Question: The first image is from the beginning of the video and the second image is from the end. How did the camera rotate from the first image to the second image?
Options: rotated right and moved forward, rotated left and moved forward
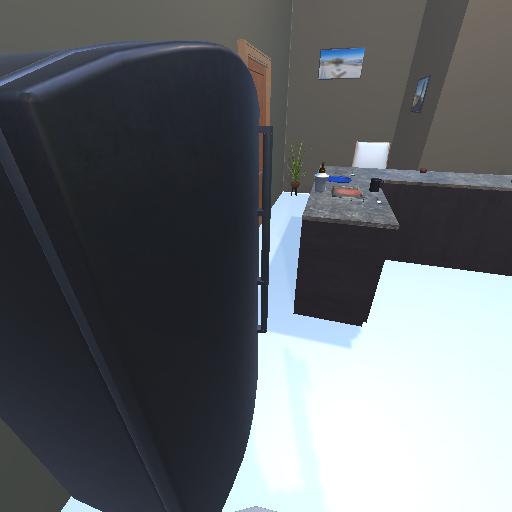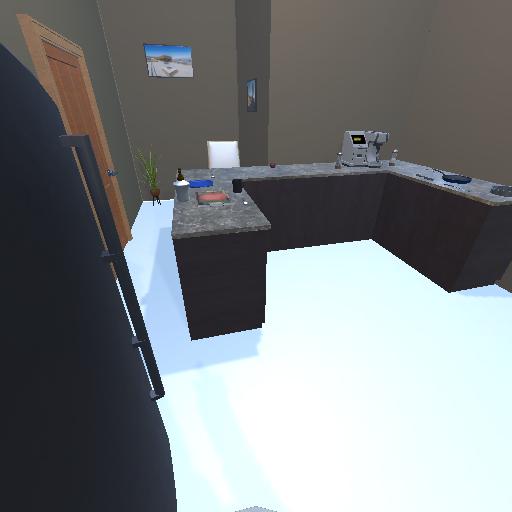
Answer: rotated right and moved forward